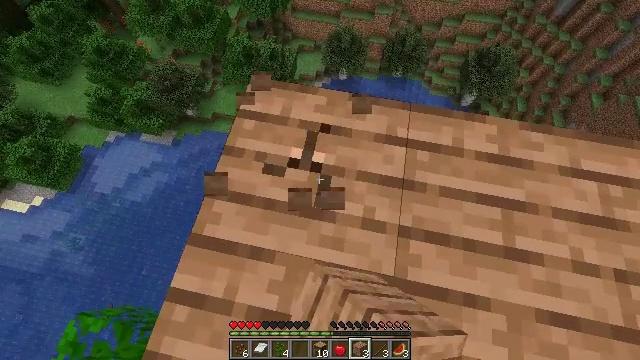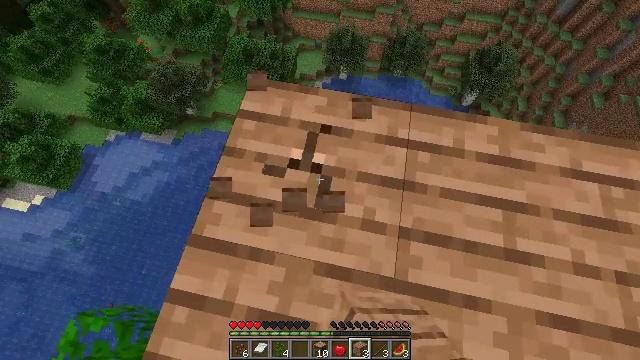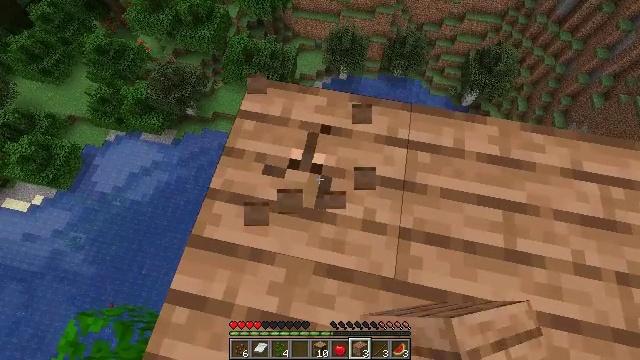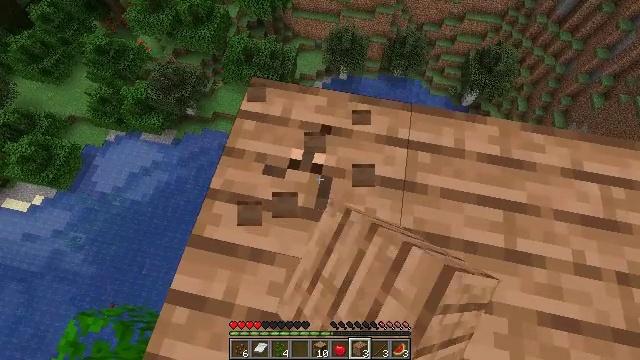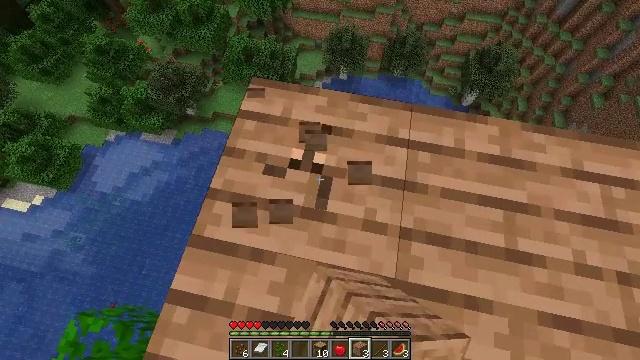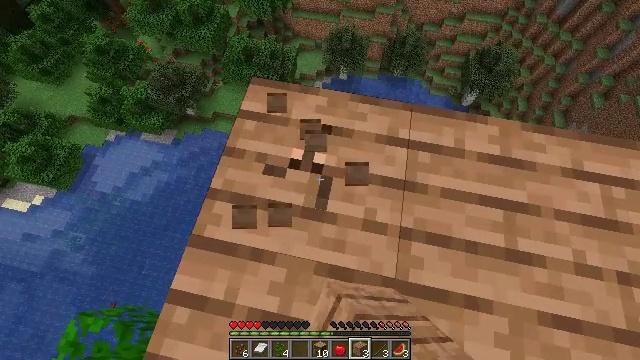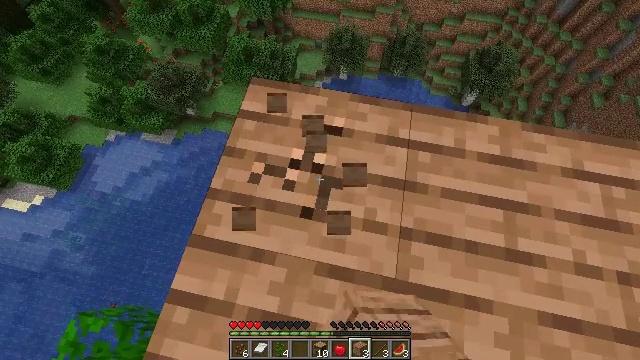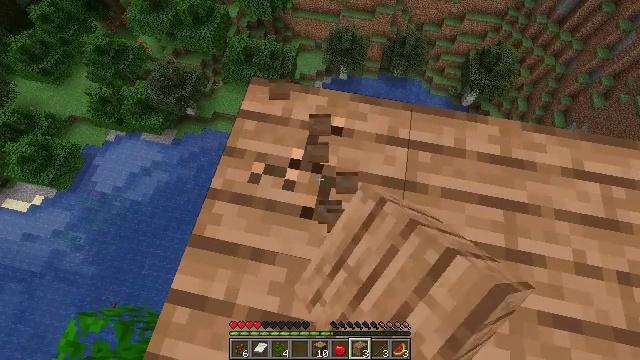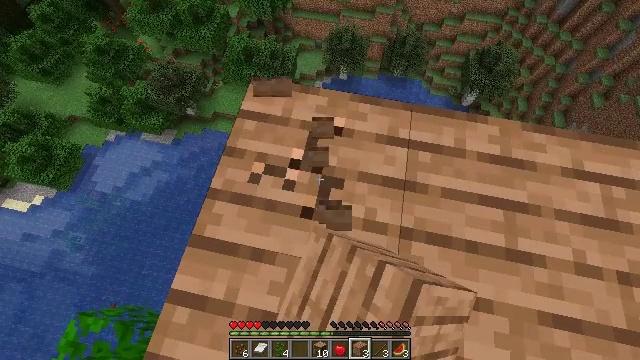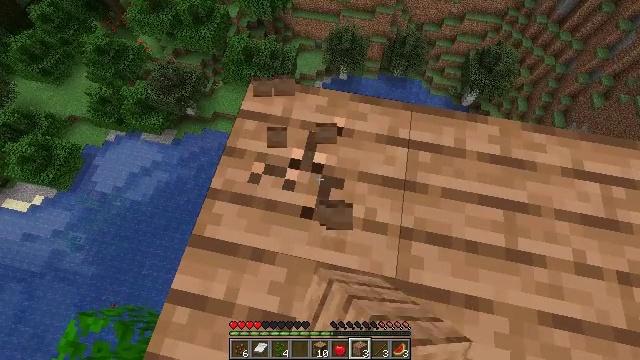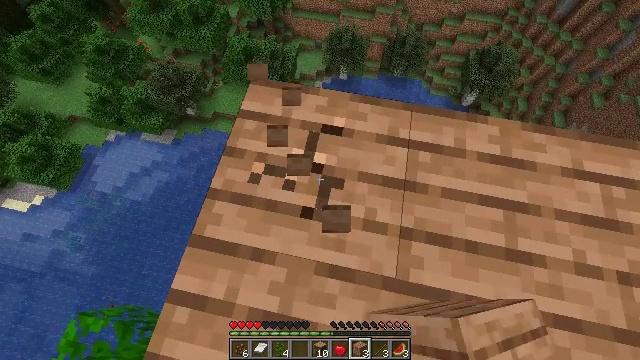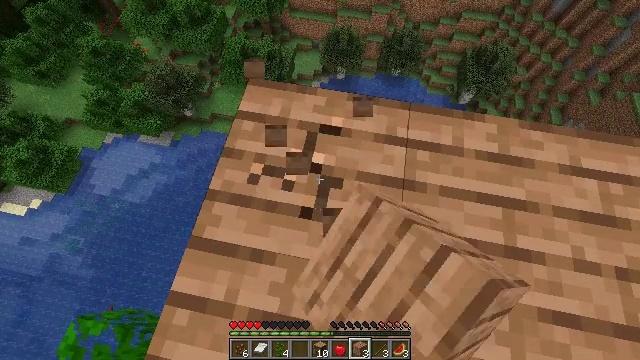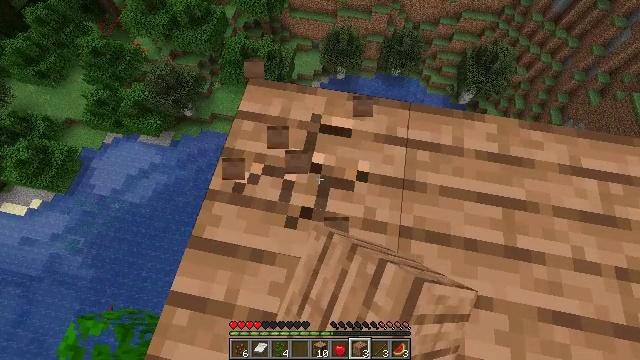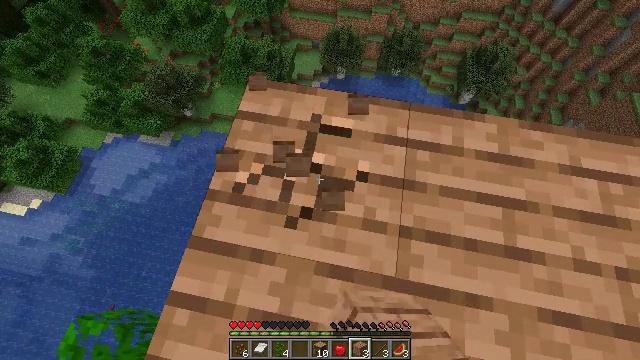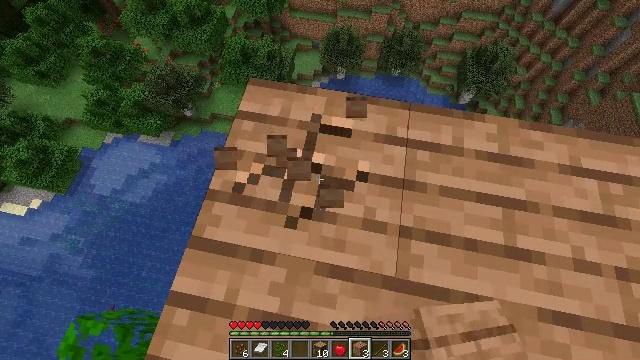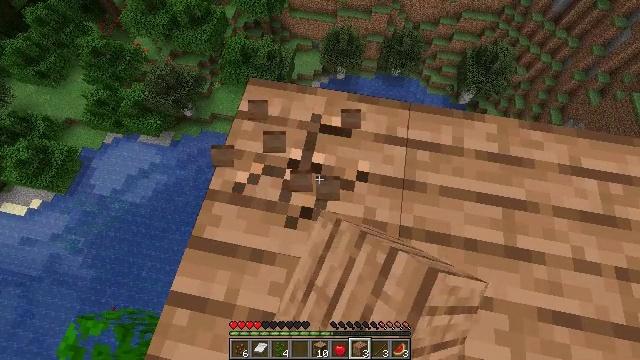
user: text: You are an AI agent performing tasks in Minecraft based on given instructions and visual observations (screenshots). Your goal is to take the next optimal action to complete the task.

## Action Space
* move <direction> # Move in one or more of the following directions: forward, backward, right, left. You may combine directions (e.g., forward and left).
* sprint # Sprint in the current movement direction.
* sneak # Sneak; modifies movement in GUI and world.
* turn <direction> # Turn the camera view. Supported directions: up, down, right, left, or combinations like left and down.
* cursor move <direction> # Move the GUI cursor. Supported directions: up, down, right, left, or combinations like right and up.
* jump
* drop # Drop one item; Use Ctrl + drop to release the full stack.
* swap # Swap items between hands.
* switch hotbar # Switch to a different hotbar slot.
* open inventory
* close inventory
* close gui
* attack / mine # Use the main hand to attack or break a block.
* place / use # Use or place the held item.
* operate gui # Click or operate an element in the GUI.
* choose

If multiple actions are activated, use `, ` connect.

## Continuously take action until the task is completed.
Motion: motion action
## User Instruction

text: Retrieve jungle planks by mining.
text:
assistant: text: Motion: sneak, attack / mine
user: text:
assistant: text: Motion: sneak, attack / mine
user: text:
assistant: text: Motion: sneak, attack / mine
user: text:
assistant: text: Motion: sneak, attack / mine
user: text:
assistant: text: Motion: sneak, attack / mine
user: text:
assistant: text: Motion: sneak, attack / mine
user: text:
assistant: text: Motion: sneak, attack / mine
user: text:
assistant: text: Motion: sneak, attack / mine
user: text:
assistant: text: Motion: sneak, attack / mine
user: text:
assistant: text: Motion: sneak, attack / mine
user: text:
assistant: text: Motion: sneak, attack / mine
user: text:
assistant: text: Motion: sneak, attack / mine
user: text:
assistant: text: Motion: sneak, attack / mine
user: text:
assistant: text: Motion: sneak, attack / mine
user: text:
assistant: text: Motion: sneak, attack / mine
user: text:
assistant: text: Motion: sneak, attack / mine
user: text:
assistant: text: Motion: sneak, attack / mine
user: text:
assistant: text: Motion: sneak, attack / mine
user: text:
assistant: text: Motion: sneak, attack / mine
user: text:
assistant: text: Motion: sneak, attack / mine
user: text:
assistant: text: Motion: sneak, attack / mine
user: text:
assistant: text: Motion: sneak, attack / mine
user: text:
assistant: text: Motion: sneak, attack / mine
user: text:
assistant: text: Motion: sneak, attack / mine
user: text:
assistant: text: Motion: sneak, attack / mine
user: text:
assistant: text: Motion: sneak, attack / mine
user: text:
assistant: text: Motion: sneak, attack / mine
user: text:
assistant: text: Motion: sneak, attack / mine
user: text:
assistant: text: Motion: sneak, attack / mine
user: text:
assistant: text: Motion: sneak, attack / mine